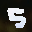
Label: 5